Question: I should know this but I expect it to be a simple answer...
This is my simple database so far for this question:

Am I supposed to insert the Id from Contact and Phone into Contact_Phone when I insert a record into Contact and Phone tables - or can this be done automatically?
I am using SQL Server 2008 Express.
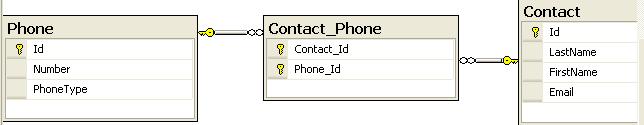
Answer: You have to insert it yourself in SQL, but it depends entirely on how you're accessing the database.
The Entity Framework should be able to handle this for you automatically.